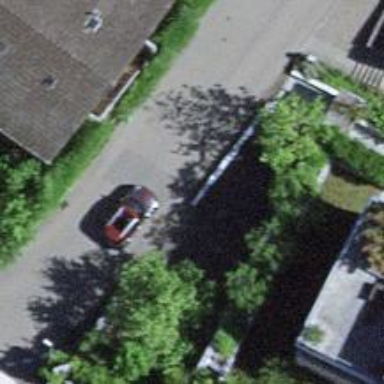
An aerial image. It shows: Asphalt road in living street.